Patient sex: M
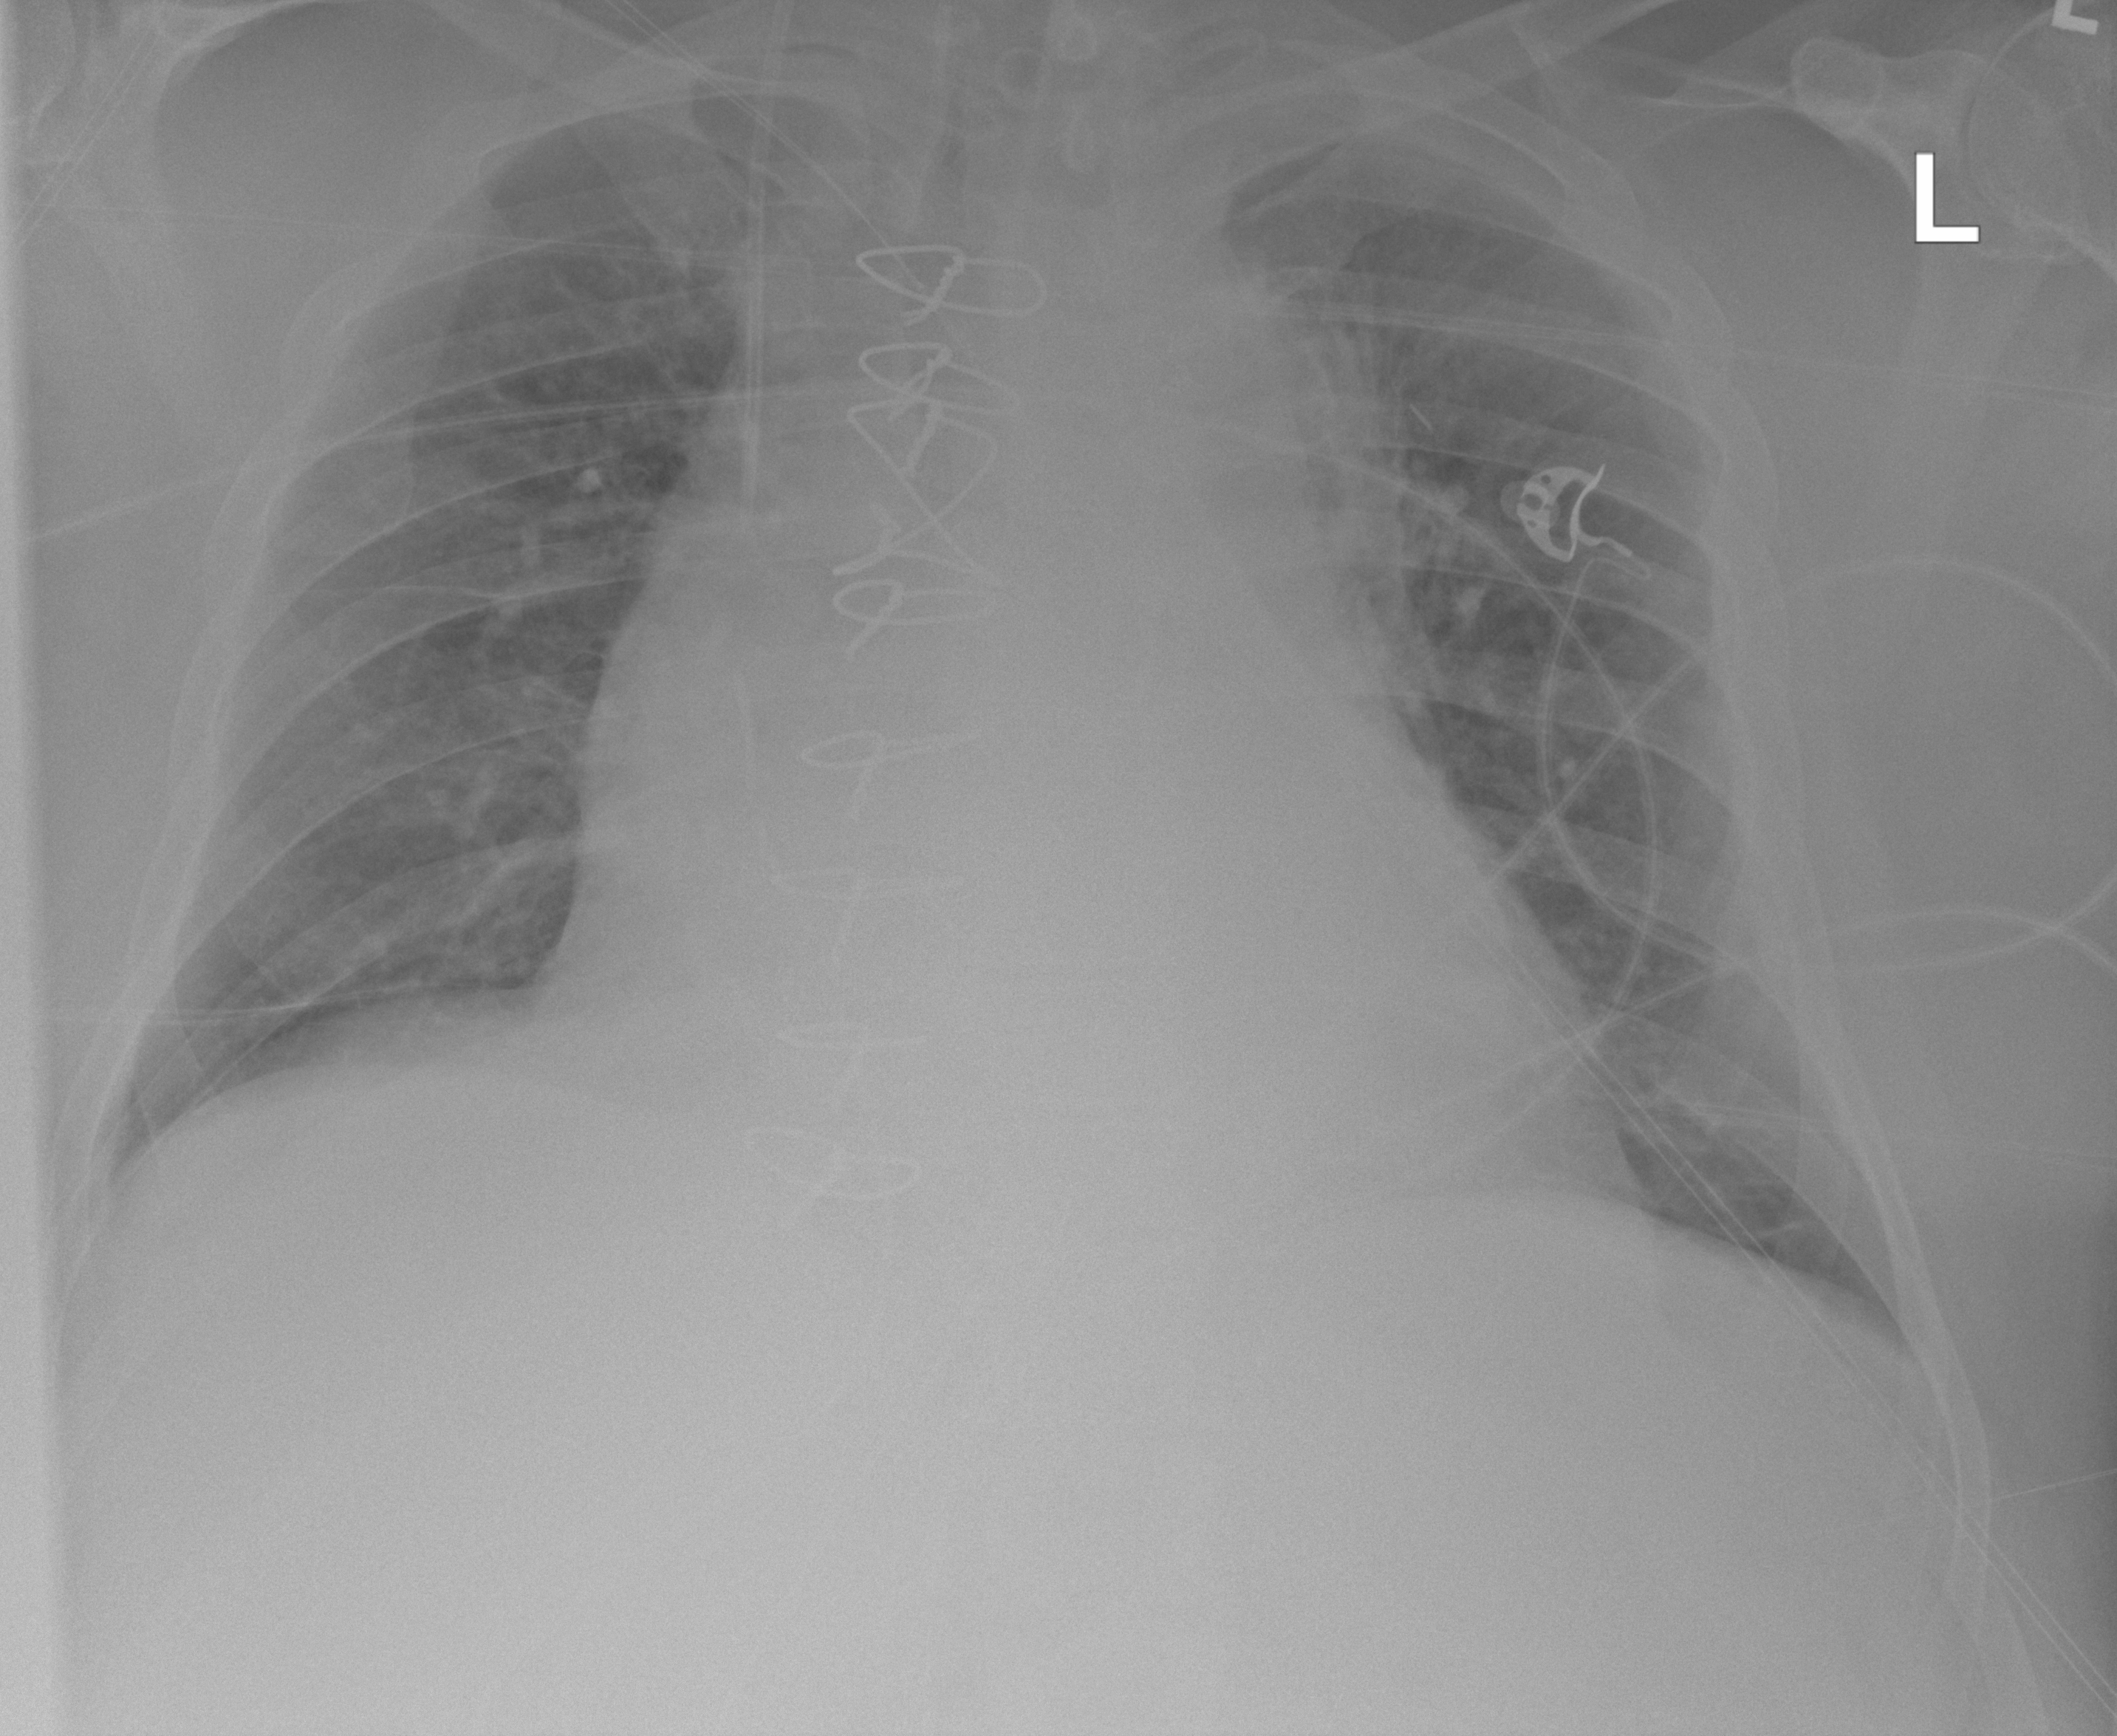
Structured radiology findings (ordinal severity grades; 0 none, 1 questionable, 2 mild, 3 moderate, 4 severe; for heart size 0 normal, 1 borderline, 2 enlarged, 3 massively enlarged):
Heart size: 3
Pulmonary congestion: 0
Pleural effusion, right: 1
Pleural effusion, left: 1
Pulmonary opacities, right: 0
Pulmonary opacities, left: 0
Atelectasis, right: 0
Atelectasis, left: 2